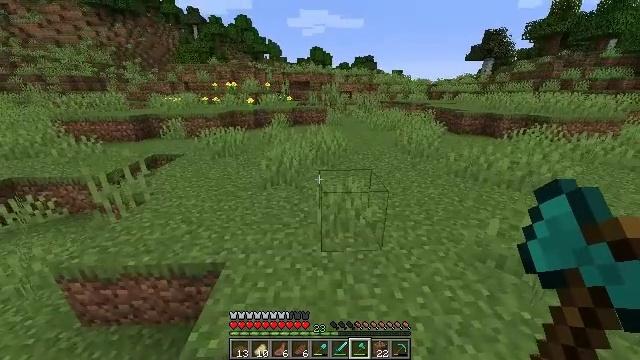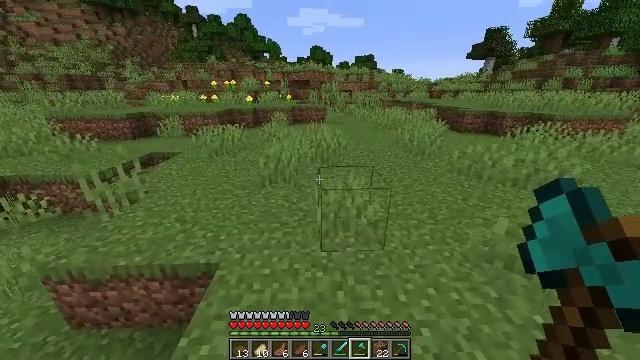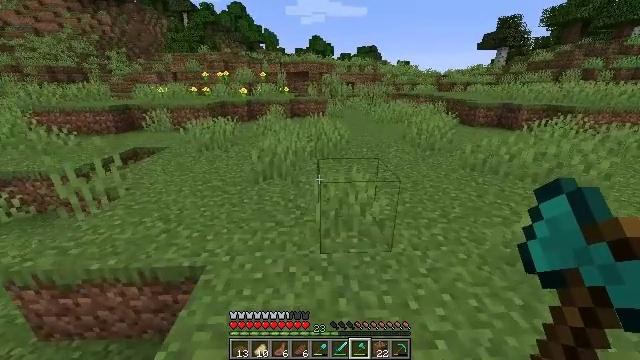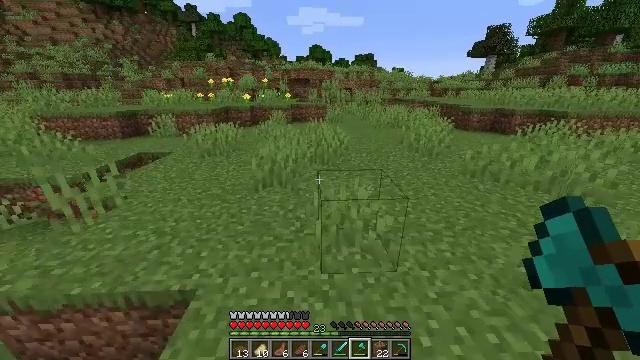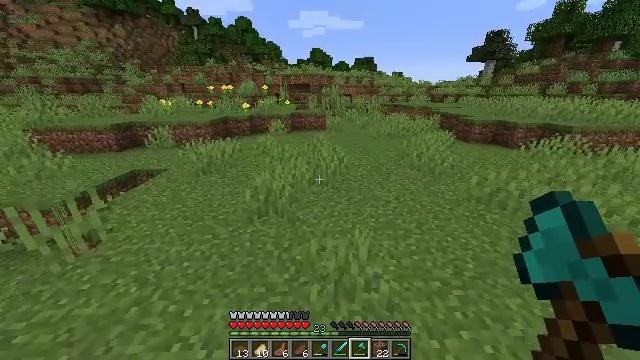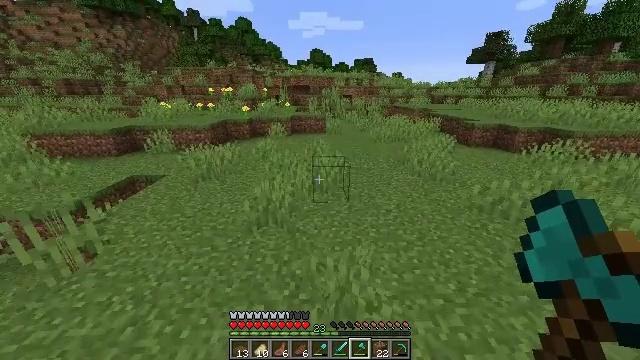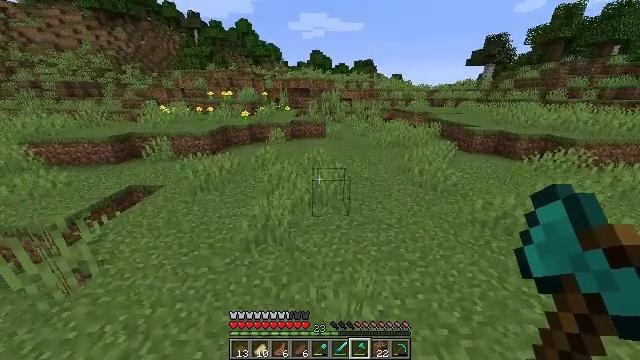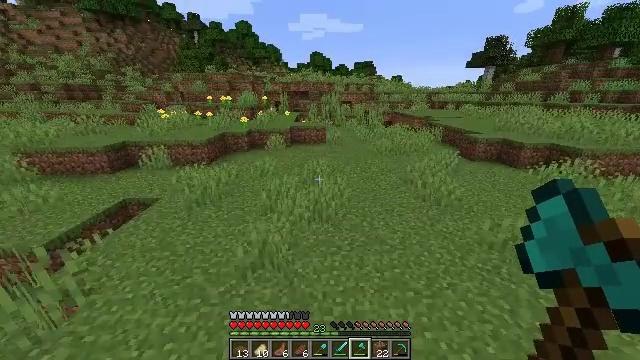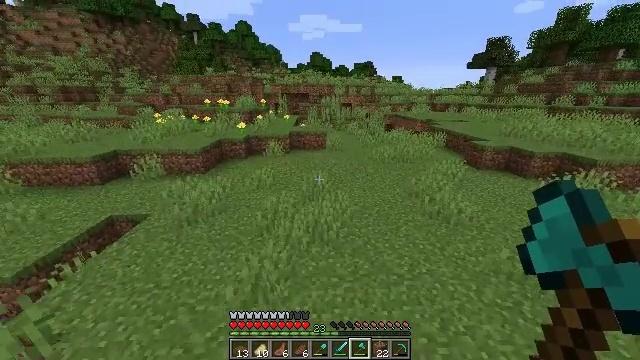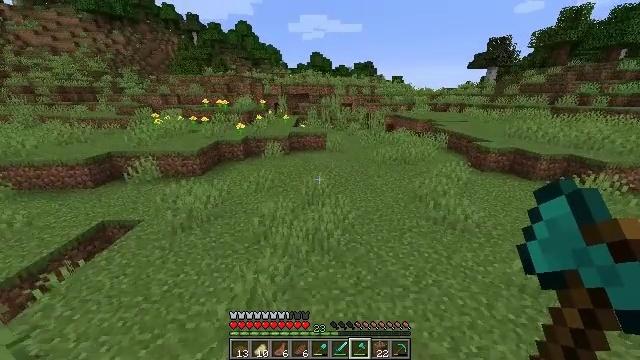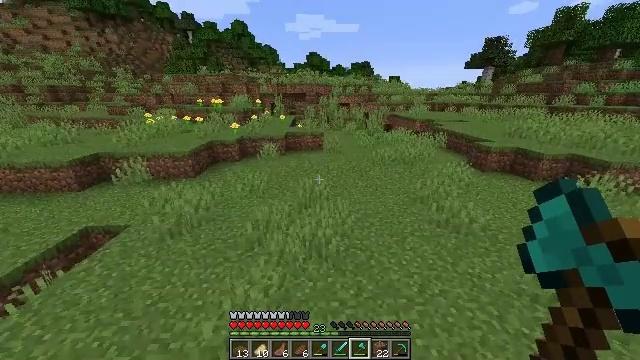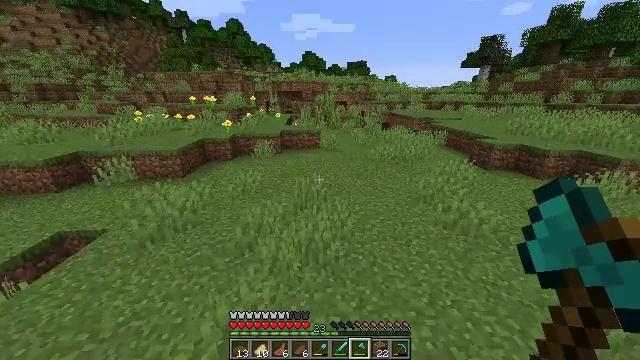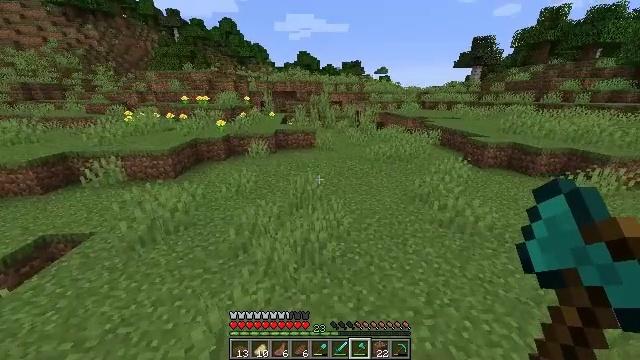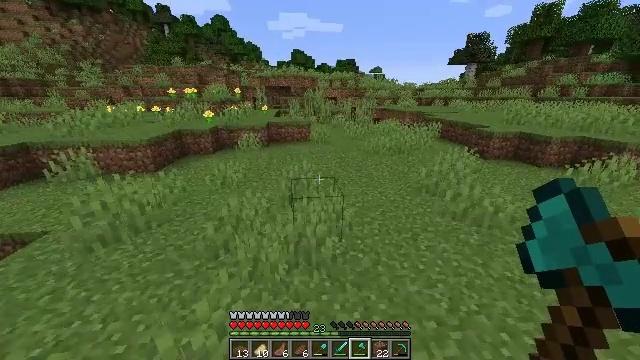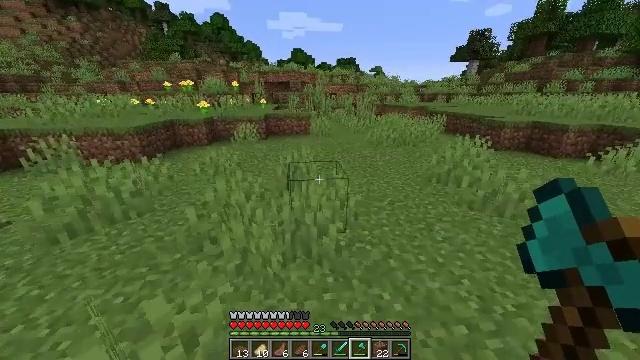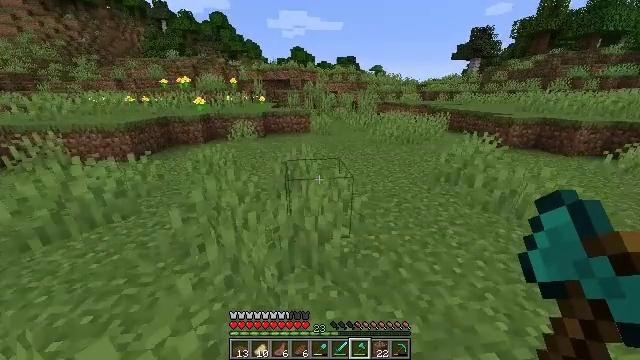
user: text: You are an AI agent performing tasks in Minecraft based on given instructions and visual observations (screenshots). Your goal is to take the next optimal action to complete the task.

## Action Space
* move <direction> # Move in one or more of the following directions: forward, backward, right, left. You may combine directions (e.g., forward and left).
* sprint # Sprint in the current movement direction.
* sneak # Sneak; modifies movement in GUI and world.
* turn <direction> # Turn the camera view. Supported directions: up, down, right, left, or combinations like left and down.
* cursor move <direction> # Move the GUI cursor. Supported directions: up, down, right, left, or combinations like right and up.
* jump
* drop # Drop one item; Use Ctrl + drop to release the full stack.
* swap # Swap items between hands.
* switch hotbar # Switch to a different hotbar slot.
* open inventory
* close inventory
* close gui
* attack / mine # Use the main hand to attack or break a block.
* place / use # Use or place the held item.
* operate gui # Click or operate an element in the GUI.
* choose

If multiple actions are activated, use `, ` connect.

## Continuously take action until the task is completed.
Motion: motion action
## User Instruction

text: Gather fern from the ground.
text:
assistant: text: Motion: move forward, sprint, jump
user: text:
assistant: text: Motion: move forward, sprint, jump
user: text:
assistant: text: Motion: move forward, jump
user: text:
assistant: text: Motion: move forward, jump
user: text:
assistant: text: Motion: move forward, jump
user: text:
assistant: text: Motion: move forward, jump
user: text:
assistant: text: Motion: move forward, sprint, jump
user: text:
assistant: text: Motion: move forward, sprint, jump
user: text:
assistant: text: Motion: move forward, sprint, jump
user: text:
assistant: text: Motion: move forward, sprint, jump
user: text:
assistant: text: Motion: move forward, sprint, jump
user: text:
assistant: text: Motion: move forward, turn right, jump
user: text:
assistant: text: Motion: move forward, turn right, jump
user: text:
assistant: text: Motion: move forward, jump
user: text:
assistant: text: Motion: move forward, jump
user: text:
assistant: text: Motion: move forward, sprint, turn right, jump
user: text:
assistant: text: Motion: move forward, sprint, turn right, jump
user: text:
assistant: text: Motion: move forward, sprint, turn right, jump
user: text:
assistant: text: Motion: move forward, sprint, turn right and up, jump
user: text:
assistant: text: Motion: move forward, sprint, turn right and up, jump
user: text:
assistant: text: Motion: move forward, sprint, turn right, jump
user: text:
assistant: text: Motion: move forward, turn right and up, jump
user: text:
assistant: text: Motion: move forward, jump
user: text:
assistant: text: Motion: move forward, jump
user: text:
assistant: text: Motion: move forward, jump
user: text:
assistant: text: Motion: move forward, jump
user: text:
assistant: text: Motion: move forward, sprint, jump
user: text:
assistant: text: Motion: move forward, sprint, jump
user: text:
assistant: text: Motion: move forward, sprint, jump
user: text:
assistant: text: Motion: move forward, sprint, jump